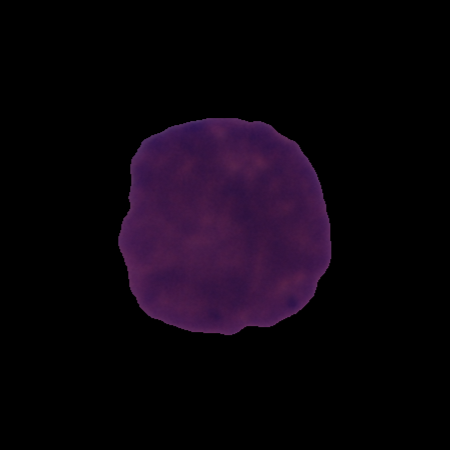
Label: cancer